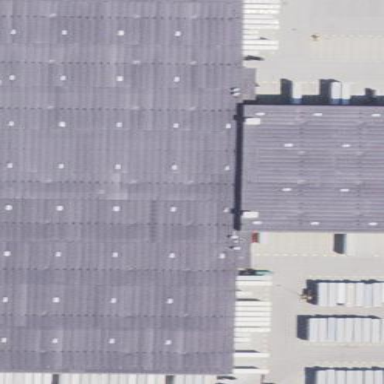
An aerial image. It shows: Warehouse that also serves as post depot.